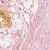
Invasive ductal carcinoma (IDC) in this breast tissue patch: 0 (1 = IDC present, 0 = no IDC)